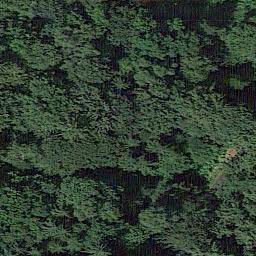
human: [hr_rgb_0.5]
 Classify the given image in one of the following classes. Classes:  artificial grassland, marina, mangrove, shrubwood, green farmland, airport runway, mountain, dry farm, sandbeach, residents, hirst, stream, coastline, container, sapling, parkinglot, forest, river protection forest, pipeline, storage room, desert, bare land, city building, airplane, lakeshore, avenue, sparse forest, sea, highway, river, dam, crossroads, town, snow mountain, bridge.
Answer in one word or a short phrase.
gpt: forest